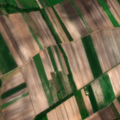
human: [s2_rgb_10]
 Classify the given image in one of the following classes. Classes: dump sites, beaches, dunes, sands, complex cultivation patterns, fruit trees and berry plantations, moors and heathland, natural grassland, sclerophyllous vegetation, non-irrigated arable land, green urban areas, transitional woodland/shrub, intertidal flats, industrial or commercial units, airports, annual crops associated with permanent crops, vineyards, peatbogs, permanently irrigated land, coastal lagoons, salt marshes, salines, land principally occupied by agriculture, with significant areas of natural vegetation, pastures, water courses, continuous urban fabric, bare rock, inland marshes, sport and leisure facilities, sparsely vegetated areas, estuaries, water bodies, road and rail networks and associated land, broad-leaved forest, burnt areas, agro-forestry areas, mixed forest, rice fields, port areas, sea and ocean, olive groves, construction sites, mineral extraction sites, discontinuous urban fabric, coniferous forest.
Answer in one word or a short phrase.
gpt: non-irrigated arable land, water courses